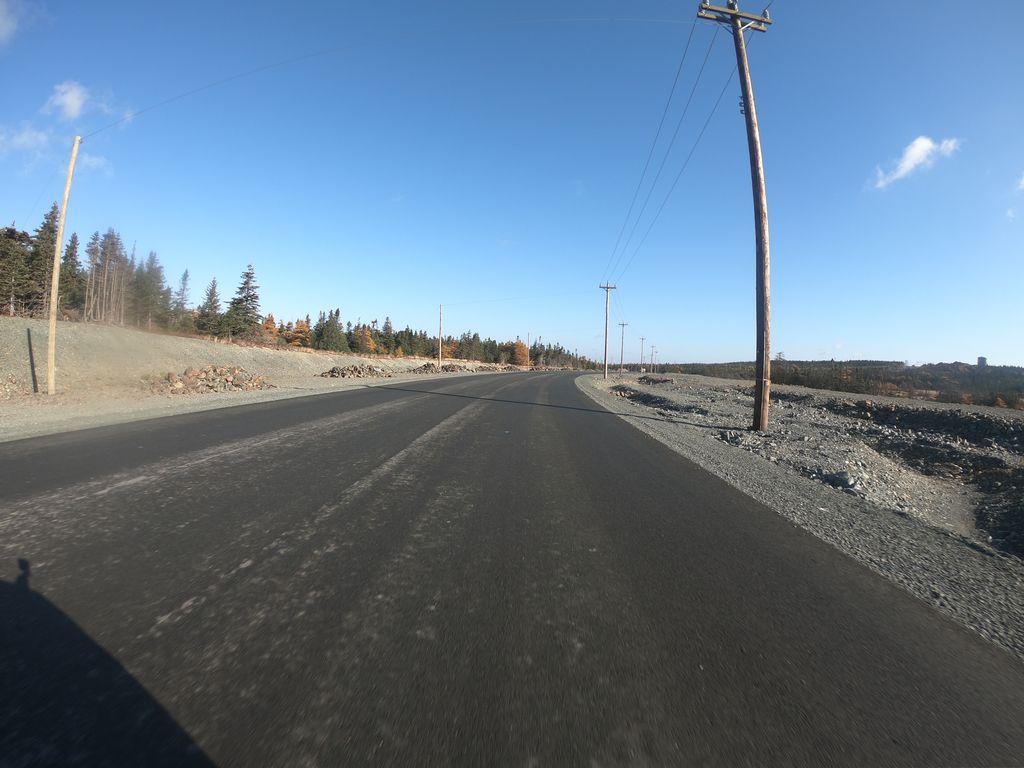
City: st_johns